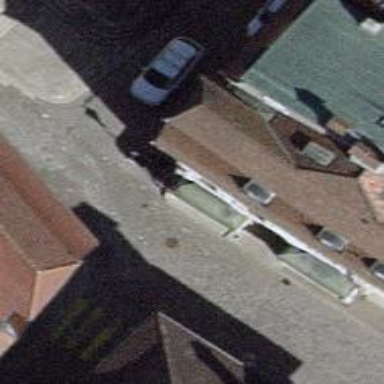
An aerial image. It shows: Footway covered with arcade.